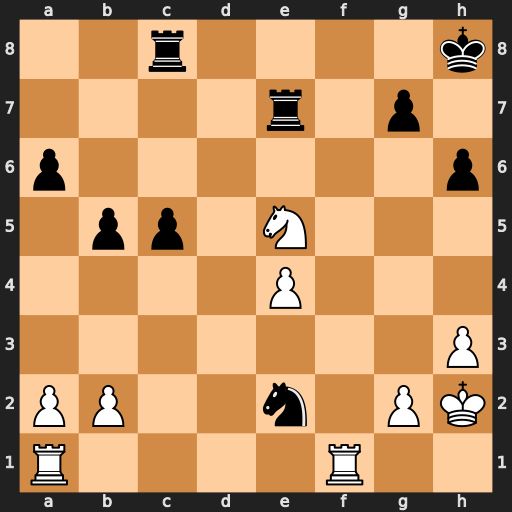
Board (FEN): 2r4k/4r1p1/p6p/1pp1N3/4P3/7P/PP2n1PK/R4R2
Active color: w
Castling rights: -
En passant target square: -
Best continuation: Ng6+ Kh7 Nxe7